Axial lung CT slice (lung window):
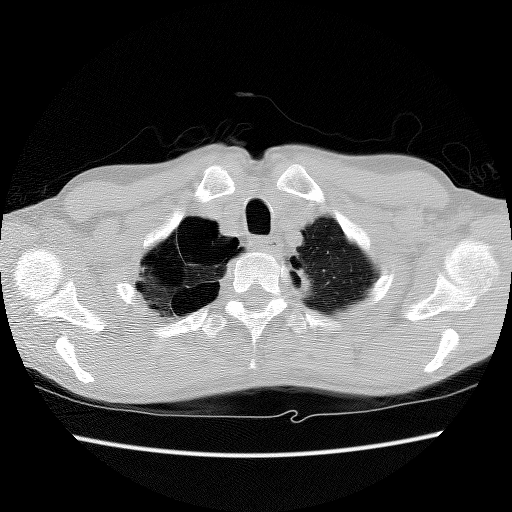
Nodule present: no